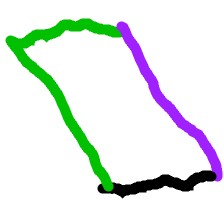
Shape: parallelogram